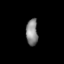
Tissue: lung
Cell type: Others
Senescence score: 0.2285
Nuclear area (px): 304
Mean DAPI intensity: 135.674